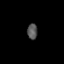
Tissue: prostate
Cell type: Epithelial cells
Senescence score: 0.3233
Nuclear area (px): 158
Mean DAPI intensity: 83.835